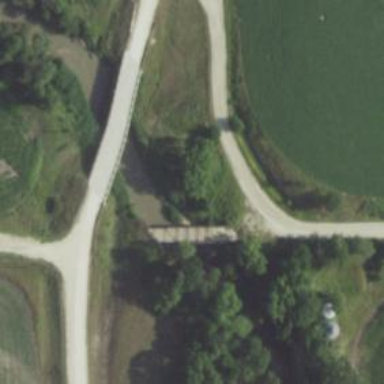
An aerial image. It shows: Residential road with truss bridge.